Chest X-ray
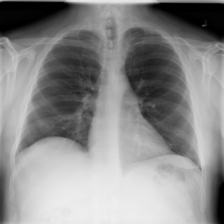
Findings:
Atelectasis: positive
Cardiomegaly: negative
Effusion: negative
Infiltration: positive
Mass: negative
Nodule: negative
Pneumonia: negative
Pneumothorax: negative
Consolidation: negative
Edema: negative
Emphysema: negative
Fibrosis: negative
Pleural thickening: negative
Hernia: negative